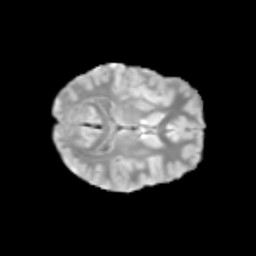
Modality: T2w
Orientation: axial
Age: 11
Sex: female
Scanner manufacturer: siemens
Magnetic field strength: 3 T
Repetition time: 3.8 s
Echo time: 0.07 s